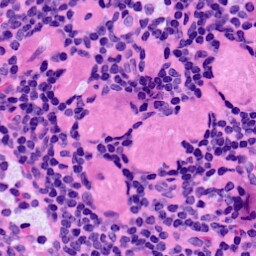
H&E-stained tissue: LymphNode